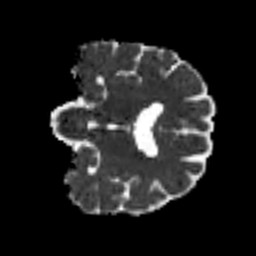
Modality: MD
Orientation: coronal
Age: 30
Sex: male
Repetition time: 8.4 s
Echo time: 0.09 s